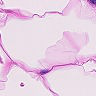
Metastatic tissue present: no